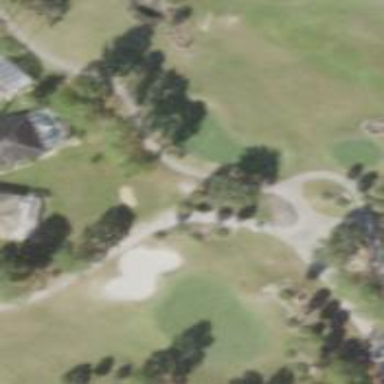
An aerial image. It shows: Path designated for golf carts.